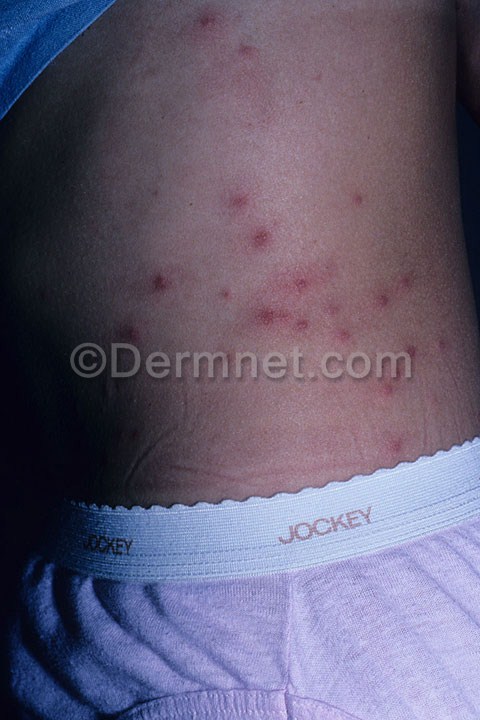
Disease: Cellulitis Impetigo and other Bacterial Infections